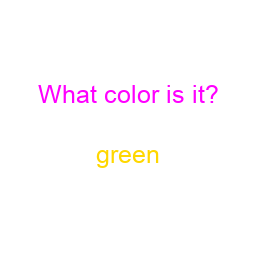
Color: gold
Color name shown: green
Background color: white
Question text color: magenta